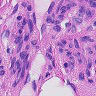
Metastatic tissue present: yes